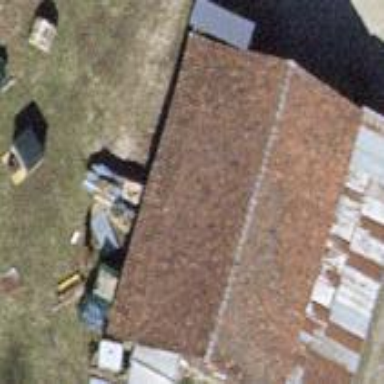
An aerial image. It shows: Farm auxiliary building.